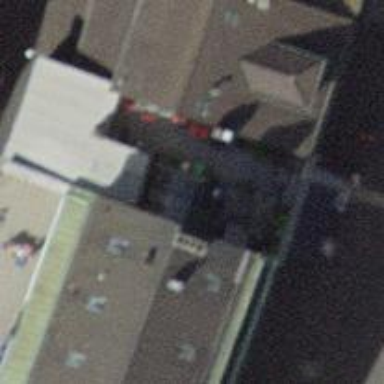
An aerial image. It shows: Clothing store.